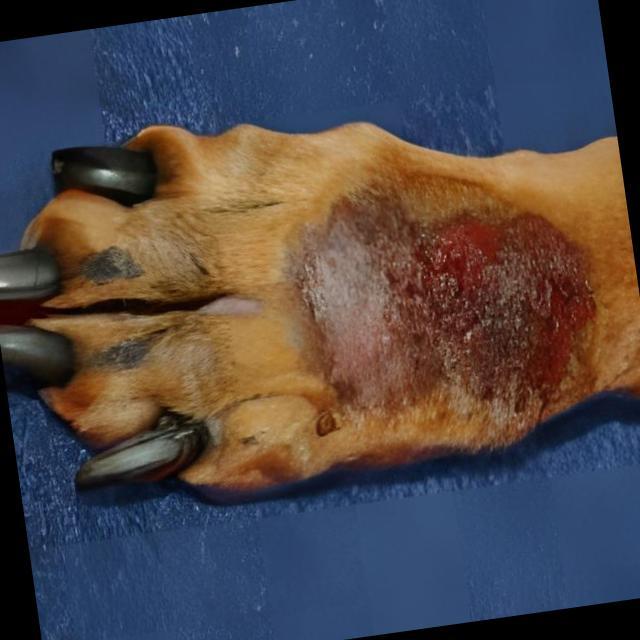
Canine dermatitis — inflammation of the skin presenting with erythema, pruritus, papules, and excoriation. May be allergic, contact, or atopic in origin.